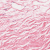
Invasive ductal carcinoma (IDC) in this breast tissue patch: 0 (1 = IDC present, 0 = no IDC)